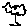
Label: tree